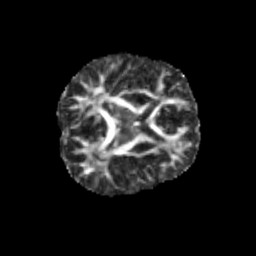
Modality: FA
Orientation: axial
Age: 9
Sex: male
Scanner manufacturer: siemens
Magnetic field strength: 3 T
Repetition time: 3.8 s
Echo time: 0.07 s